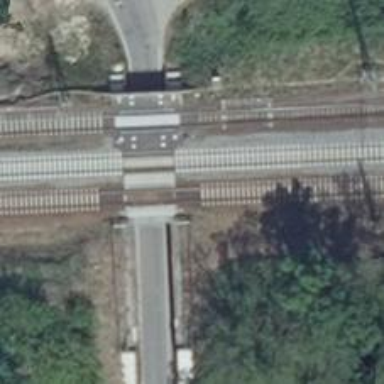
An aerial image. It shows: Bridge over electrified railway with contact lines.